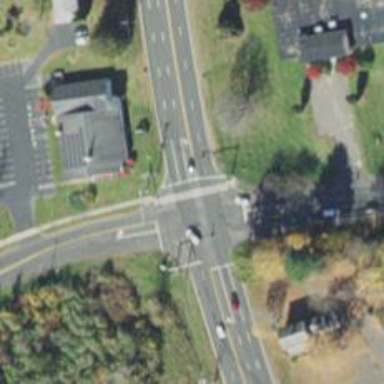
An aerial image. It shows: Marked crossing on the road.